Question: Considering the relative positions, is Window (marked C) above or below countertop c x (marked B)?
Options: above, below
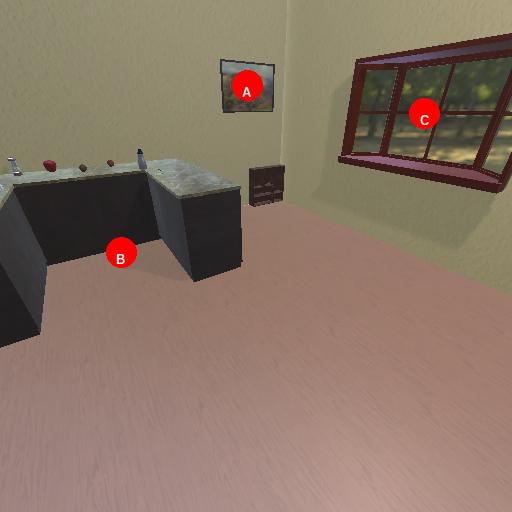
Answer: above